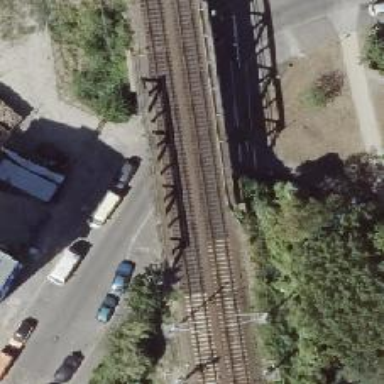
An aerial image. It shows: Bridge over railway with electrified contact lines.